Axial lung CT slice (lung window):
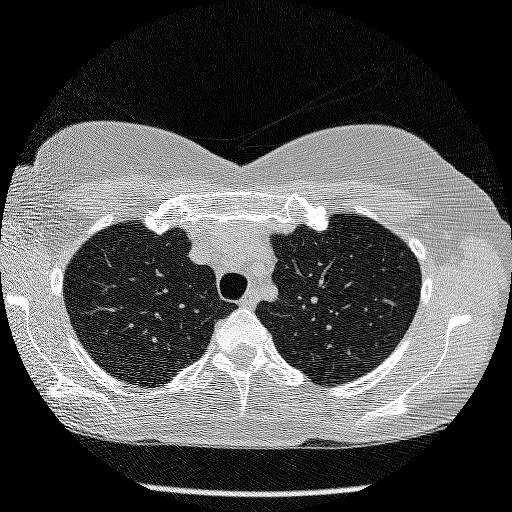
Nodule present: no